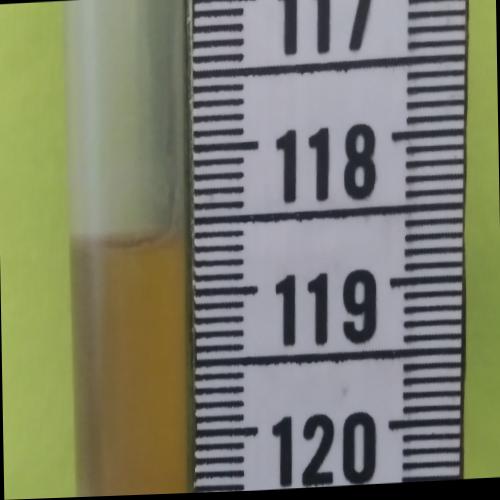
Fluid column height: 118.6 cm